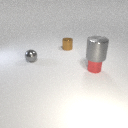
small gray metal sphere in front of small brown metal cylinder